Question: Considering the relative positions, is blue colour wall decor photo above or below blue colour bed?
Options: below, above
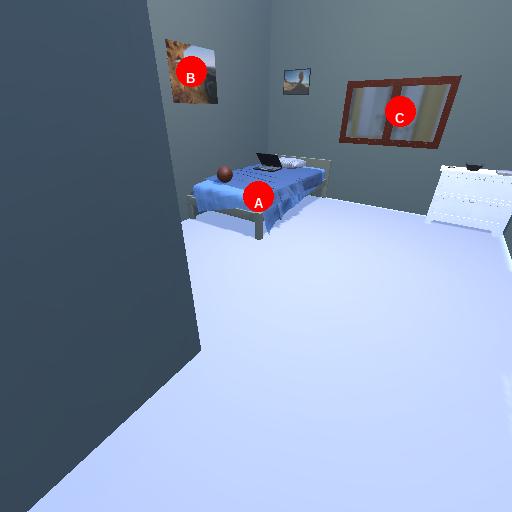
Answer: below